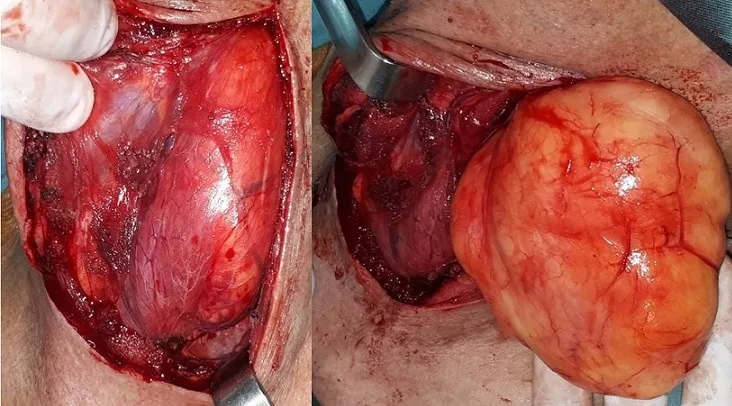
intraoperative photo shows the dissection of the mass of the retropharyngeal space.
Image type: medical_photograph (other_medical_photograph)